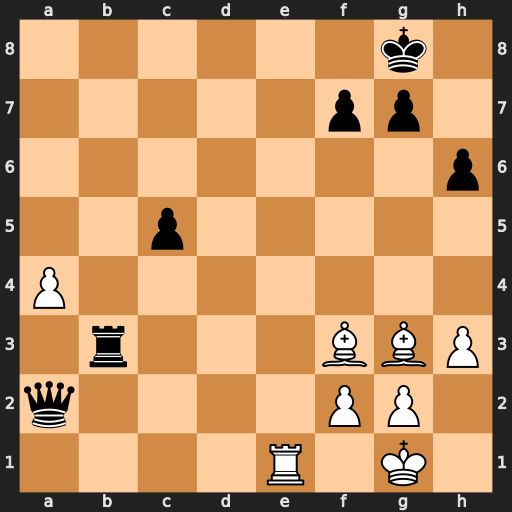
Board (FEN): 6k1/5pp1/7p/2p5/P7/1r3BBP/q4PP1/4R1K1
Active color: w
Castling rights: -
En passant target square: -
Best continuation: Re8+ Kh7 Be4+ f5 Bxf5+ g6 Re7+ Kg8 Be6+